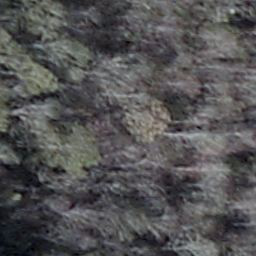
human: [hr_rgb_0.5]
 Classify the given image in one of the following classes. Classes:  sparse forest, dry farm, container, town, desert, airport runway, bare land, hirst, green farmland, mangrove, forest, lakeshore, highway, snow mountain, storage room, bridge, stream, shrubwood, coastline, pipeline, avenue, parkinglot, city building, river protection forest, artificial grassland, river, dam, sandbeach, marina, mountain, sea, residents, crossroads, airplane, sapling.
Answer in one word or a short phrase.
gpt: shrubwood